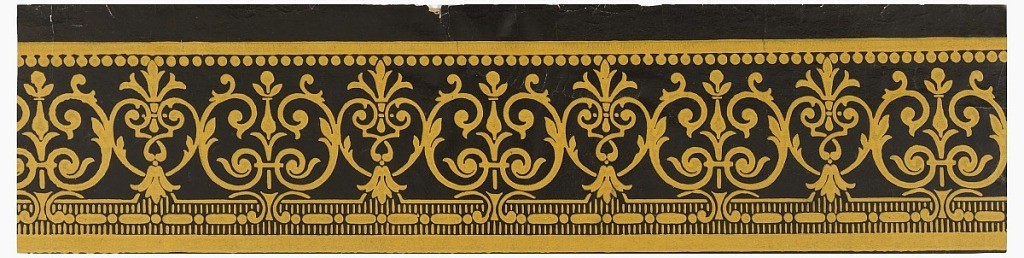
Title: Border
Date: ca. 1880
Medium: Machine-printed and glazed
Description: Repeating design of alternating palmette-like forms composed of scrollwork and foliage, with beading and bead-and-reel along edges. Printed in yellow on black ground.
Yellow on black ground, glazed.